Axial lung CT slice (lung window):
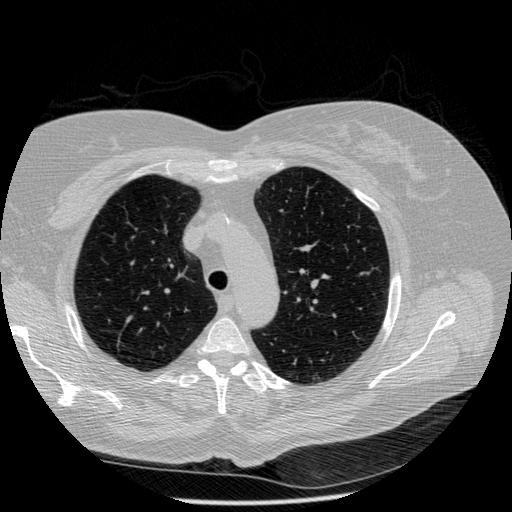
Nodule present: no